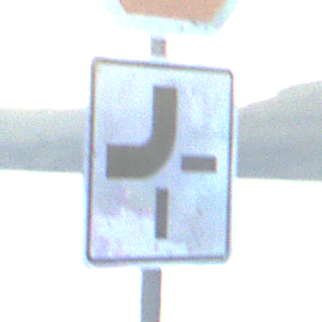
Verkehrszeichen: VerlaufVorfahrtsstrasse2
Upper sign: Stop
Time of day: SunriseSunset
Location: Outdoor (RoadRail)
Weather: PartlyCloudy
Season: NotSpecified
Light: Natural